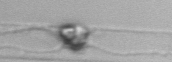
Label: Dactyliosolen_blavyanus